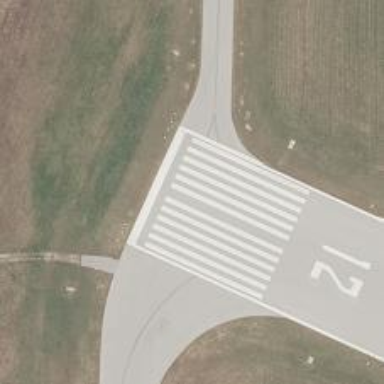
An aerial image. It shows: Runway surface made of asphalt at airport.